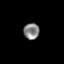
Tissue: prostate
Cell type: T cells
Senescence score: 0.3604
Nuclear area (px): 247
Mean DAPI intensity: 135.389